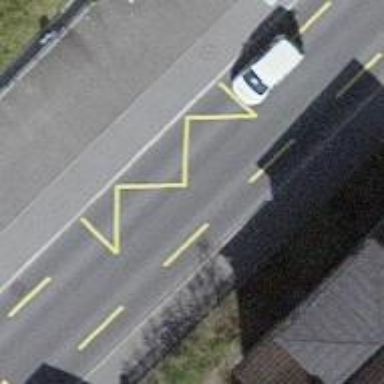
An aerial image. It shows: Public transport stop position.